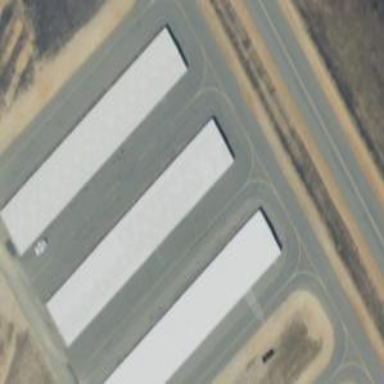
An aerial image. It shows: Hangar building at the airport.